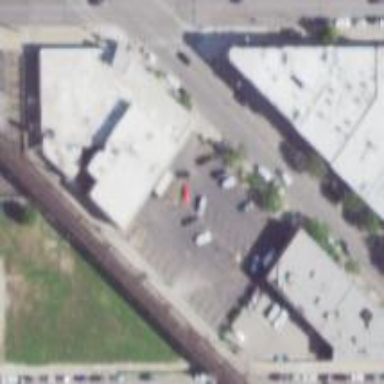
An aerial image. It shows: Office building serving as bank.